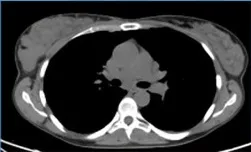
(A) CT scan showing thickened right mammal gland.
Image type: radiology (ct)